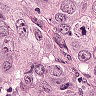
Metastatic tissue present: yes